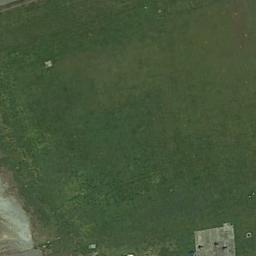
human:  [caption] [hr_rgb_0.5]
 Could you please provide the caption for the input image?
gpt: The meadow is dense but uneven .

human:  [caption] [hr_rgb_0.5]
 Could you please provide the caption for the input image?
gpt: This meadow has two clearings and evenly distributed dense grasses .

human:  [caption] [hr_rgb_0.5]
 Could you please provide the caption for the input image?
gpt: A large lush green meadow covered with green grass .

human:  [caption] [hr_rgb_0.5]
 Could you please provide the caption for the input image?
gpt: There are two yellow lines on the grass .

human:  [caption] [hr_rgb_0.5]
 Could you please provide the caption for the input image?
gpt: A green and smooth meadow with a gray building on it .